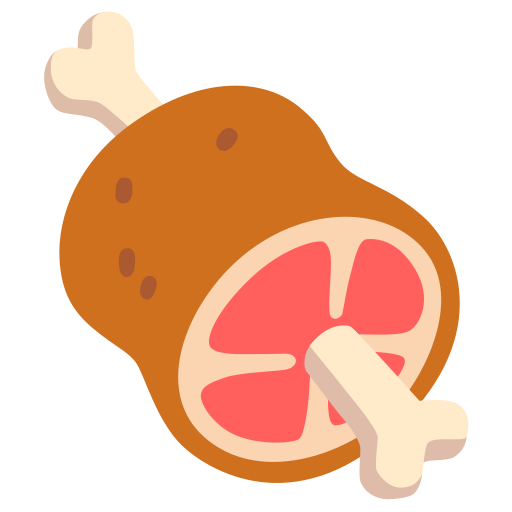
Emoji: 🍖